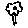
Label: flower